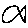
Label: fish